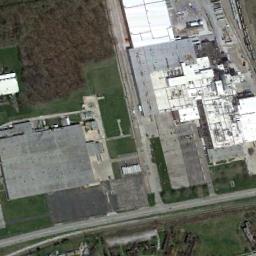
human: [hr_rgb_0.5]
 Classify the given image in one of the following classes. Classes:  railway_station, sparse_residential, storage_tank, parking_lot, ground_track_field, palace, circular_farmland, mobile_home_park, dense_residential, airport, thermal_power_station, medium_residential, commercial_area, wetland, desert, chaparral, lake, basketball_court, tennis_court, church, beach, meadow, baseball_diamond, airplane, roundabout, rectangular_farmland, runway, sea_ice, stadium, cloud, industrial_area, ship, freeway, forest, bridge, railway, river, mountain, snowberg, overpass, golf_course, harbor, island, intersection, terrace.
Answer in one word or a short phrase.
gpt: industrial_area